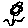
Label: flower